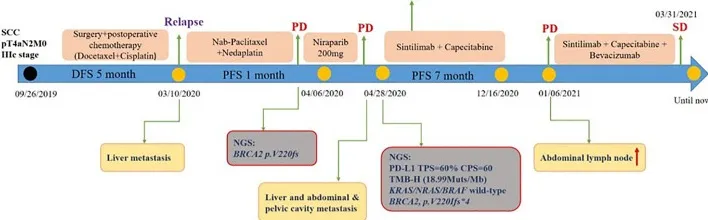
Treatment of rectosigmoid-junction SCC cancer. (A) Timeline of the clinical course in this patient.
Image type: chart (chart)